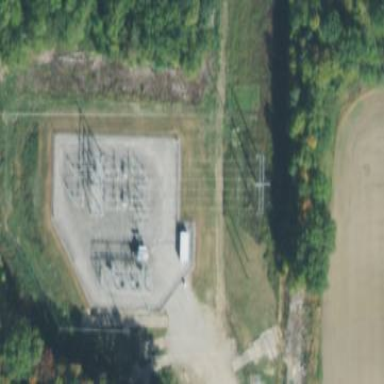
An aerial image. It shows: Fence surrounds transmission level power substation.